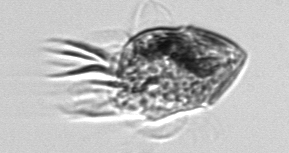
Label: Strombidium_morphotype1